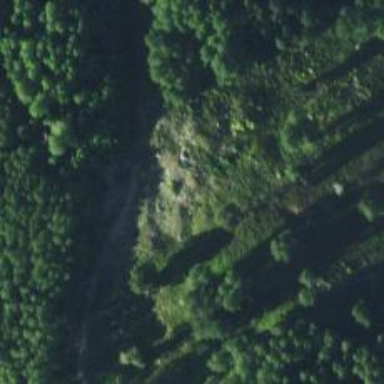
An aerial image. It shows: Quarry area.